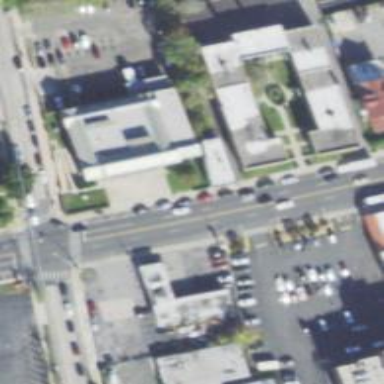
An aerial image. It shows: Post office.